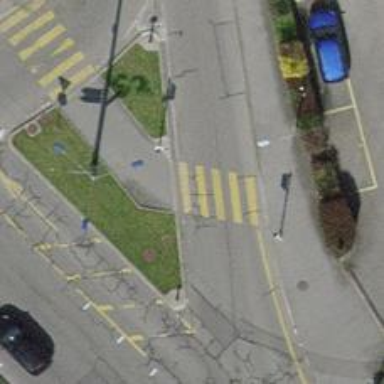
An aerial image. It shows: Road crossing with traffic signals.